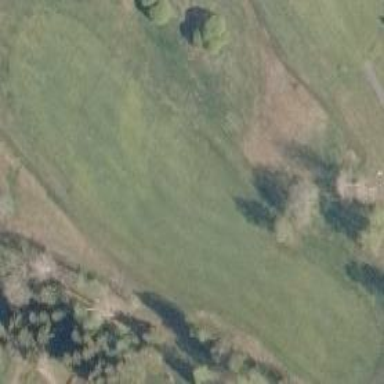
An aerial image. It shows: Grassy area designated as golf fairway.